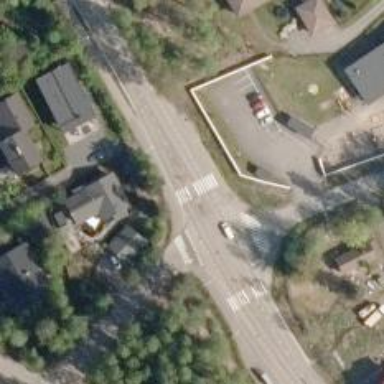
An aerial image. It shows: Asphalt footway with crossing that includes island.